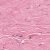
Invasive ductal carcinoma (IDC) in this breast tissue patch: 0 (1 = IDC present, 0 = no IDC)